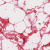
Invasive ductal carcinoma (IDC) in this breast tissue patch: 0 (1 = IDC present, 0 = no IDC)